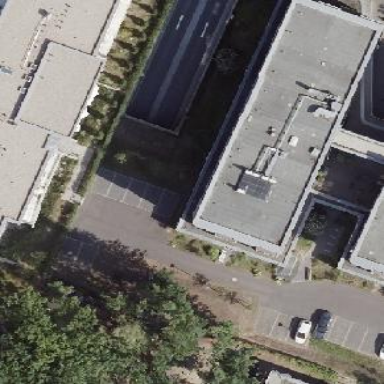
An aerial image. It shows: Part of building.